Question: I am unfamiliar with IOS development, so probably a simple question: is it possible that the user presses the "back" button on the top, and go to a (so far) non-visited page?
Here is the picture:

On window "1" user presses a button, the next window is "2". But here, if user presses the "back" button, go to page "3" (which was never opened so far)?
Thanks
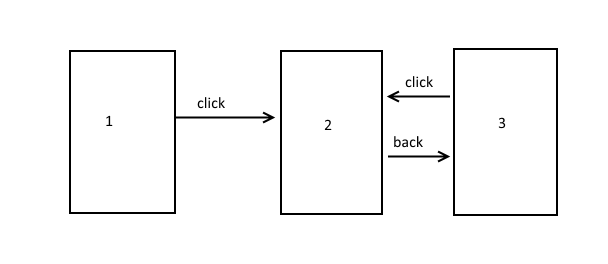
Answer: You can simply redefine the back button by creating a new one in your second view controller like this :
'''
- (void)viewDidLoad {
[super viewDidLoad];
UIButton *backButton = [[UIButton alloc] initWithFrame: CGRectMake(0, 0, 60.0f, 30.0f)];
[backButton setTitle:@"Back" forState:UIControlStateNormal];
[backButton setTitleColor:self.view.tintColor forState:UIControlStateNormal];
[backButton addTarget:self action:@selector(pushToNextController) forControlEvents:UIControlEventTouchUpInside];
UIBarButtonItem *backButtonItem = [[UIBarButtonItem alloc] initWithCustomView:backButton];
self.navigationItem.leftBarButtonItem = backButtonItem;
}
- (void)pushToNextController {
UIViewController *thirdViewController = [self.storyboard instantiateViewControllerWithIdentifier:@"thirdViewController"];
[self.navigationController pushViewController:thirdViewController animated:YES];
}
'''